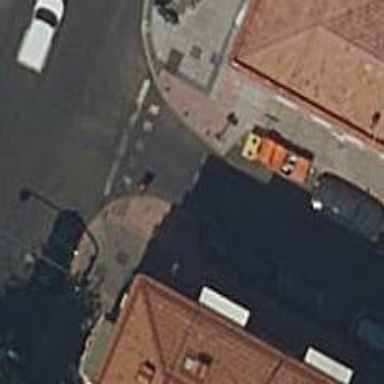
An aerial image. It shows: Asphalt footway with uncontrolled crossing. The crossing has markings.